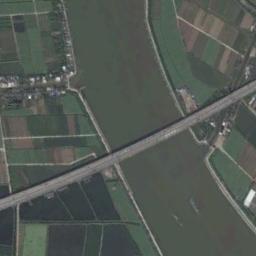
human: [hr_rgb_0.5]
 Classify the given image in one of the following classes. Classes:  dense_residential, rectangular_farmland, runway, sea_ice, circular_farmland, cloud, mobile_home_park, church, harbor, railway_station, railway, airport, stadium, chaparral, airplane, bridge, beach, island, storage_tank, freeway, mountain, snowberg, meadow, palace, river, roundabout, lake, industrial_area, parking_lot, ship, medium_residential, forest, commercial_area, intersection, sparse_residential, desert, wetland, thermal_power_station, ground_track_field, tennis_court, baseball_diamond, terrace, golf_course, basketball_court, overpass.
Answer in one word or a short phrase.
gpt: bridge